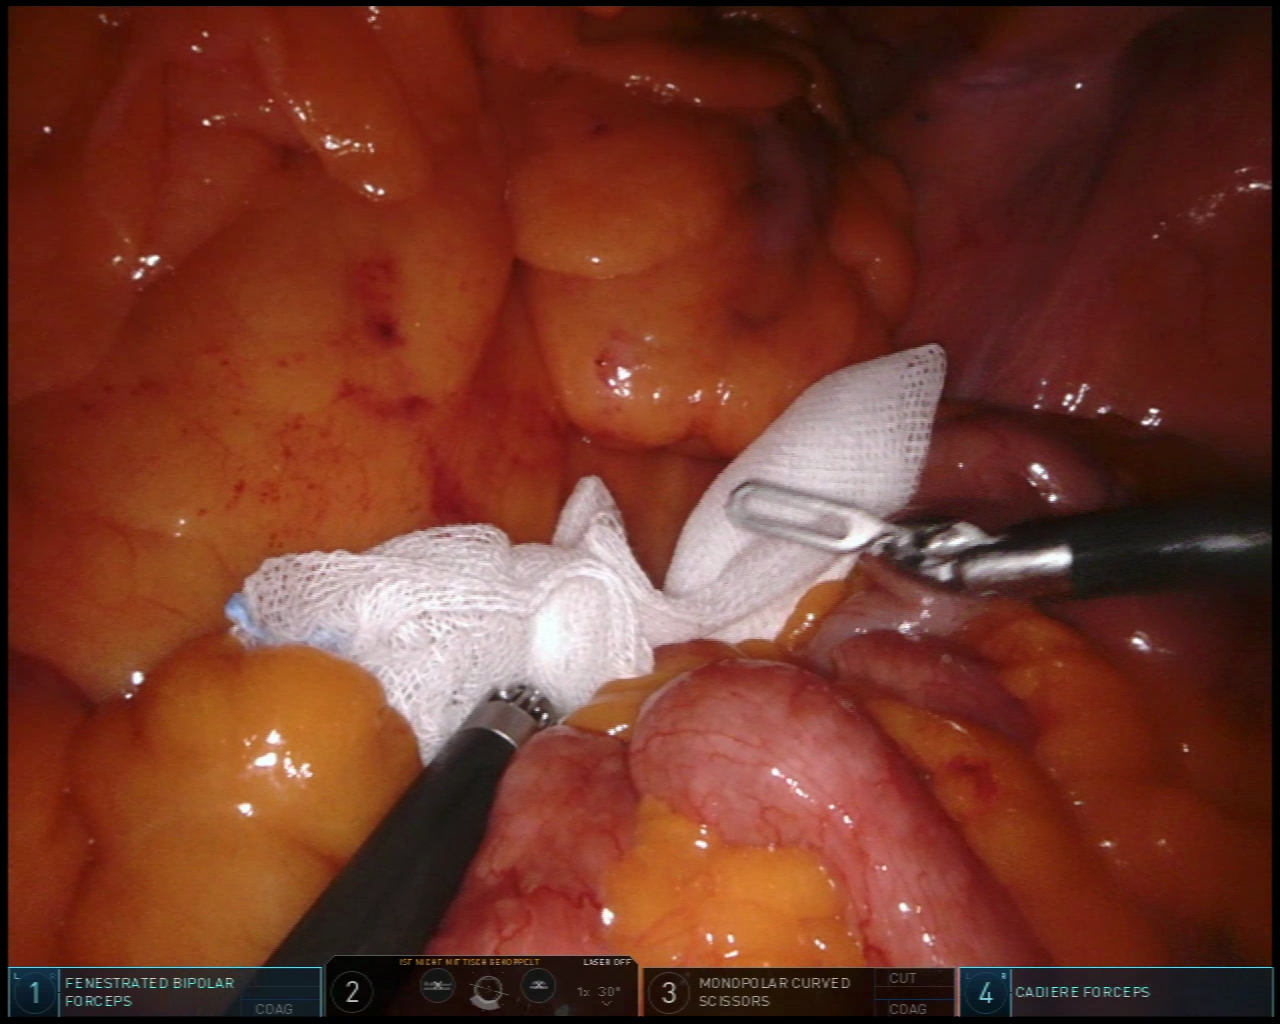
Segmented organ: small_intestine
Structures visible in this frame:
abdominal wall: yes
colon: no
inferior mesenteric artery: no
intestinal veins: no
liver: no
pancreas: no
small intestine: yes
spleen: no
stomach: no
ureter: no
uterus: no
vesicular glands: no